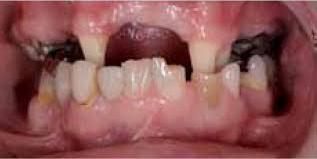
Condition: hypodontia